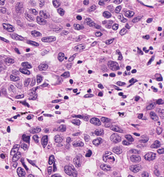
Tumor epithelial tissue: yes
Tumor-associated stroma tissue: yes
Normal tissue: no